Question: The map below is a high resolution county Mapbox map, with dynamically changing data. When trying to render the same high resolution county map with other tools, a lot of processing power is required. Why is this different?
Additionally, I believe they are using a custom tileset to render the county shapes, but then how is the data passed into the visualization? Any insight here would be appreciated. <URL>

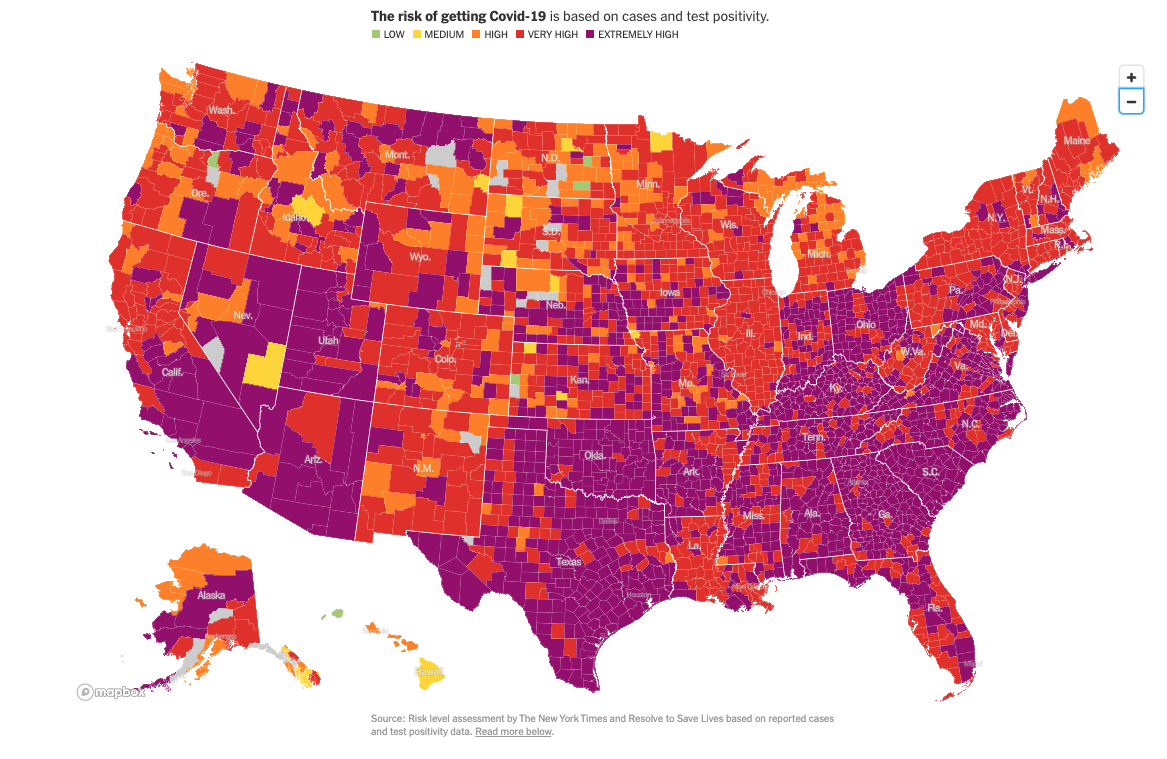
Answer: Whatever you want to know is in their <URL>
They do not use leaflet but mapbox-gl-js 'sdkVersion:"2.0.1"'
They create a map with their own style
'''
map$1 = new mapboxGl.Map({
container: $wrap,
style: 'mapbox://styles/nytgraphics/cjnxfd2cy57nq2rqj8o3d7sl2',
scrollZoom: false,
boxZoom: false,
maxZoom: 10
});
'''
Then they create their fill layers based on the sources they load
'''
function addSources() {
Object.keys(tilesets).forEach((name) => {
map$1.addSource(name, {
type: 'vector',
url: 'mapbox://${tilesets[name]}',
promoteId: 'geoid'
});
});
map$1.on('sourcedata', () => {
addLayers();
});
}
...
...
map$1.addLayer({
id: 'counties',
type: 'fill',
source: 'counties',
'source-layer': 'USA_Counties_With_RI',
paint: {
'fill-color': [
'case',
['has', ['get', 'geoid'], ['literal', colorLookup]],
['get', ['get', 'geoid'], ['literal', colorLookup]],
'#cccccc'
],
}
});
'''